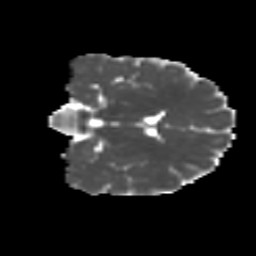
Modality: MD
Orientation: coronal
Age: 16
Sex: female
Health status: ill
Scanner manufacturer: ge
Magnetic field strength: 3 T
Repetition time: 6.752 s
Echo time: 0.079 s